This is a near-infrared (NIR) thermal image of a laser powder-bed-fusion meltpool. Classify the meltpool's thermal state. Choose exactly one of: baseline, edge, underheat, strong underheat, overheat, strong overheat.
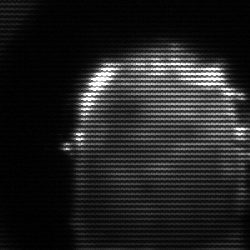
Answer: baseline